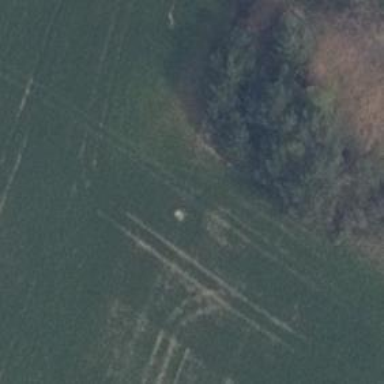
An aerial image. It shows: Hunting stand.